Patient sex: M
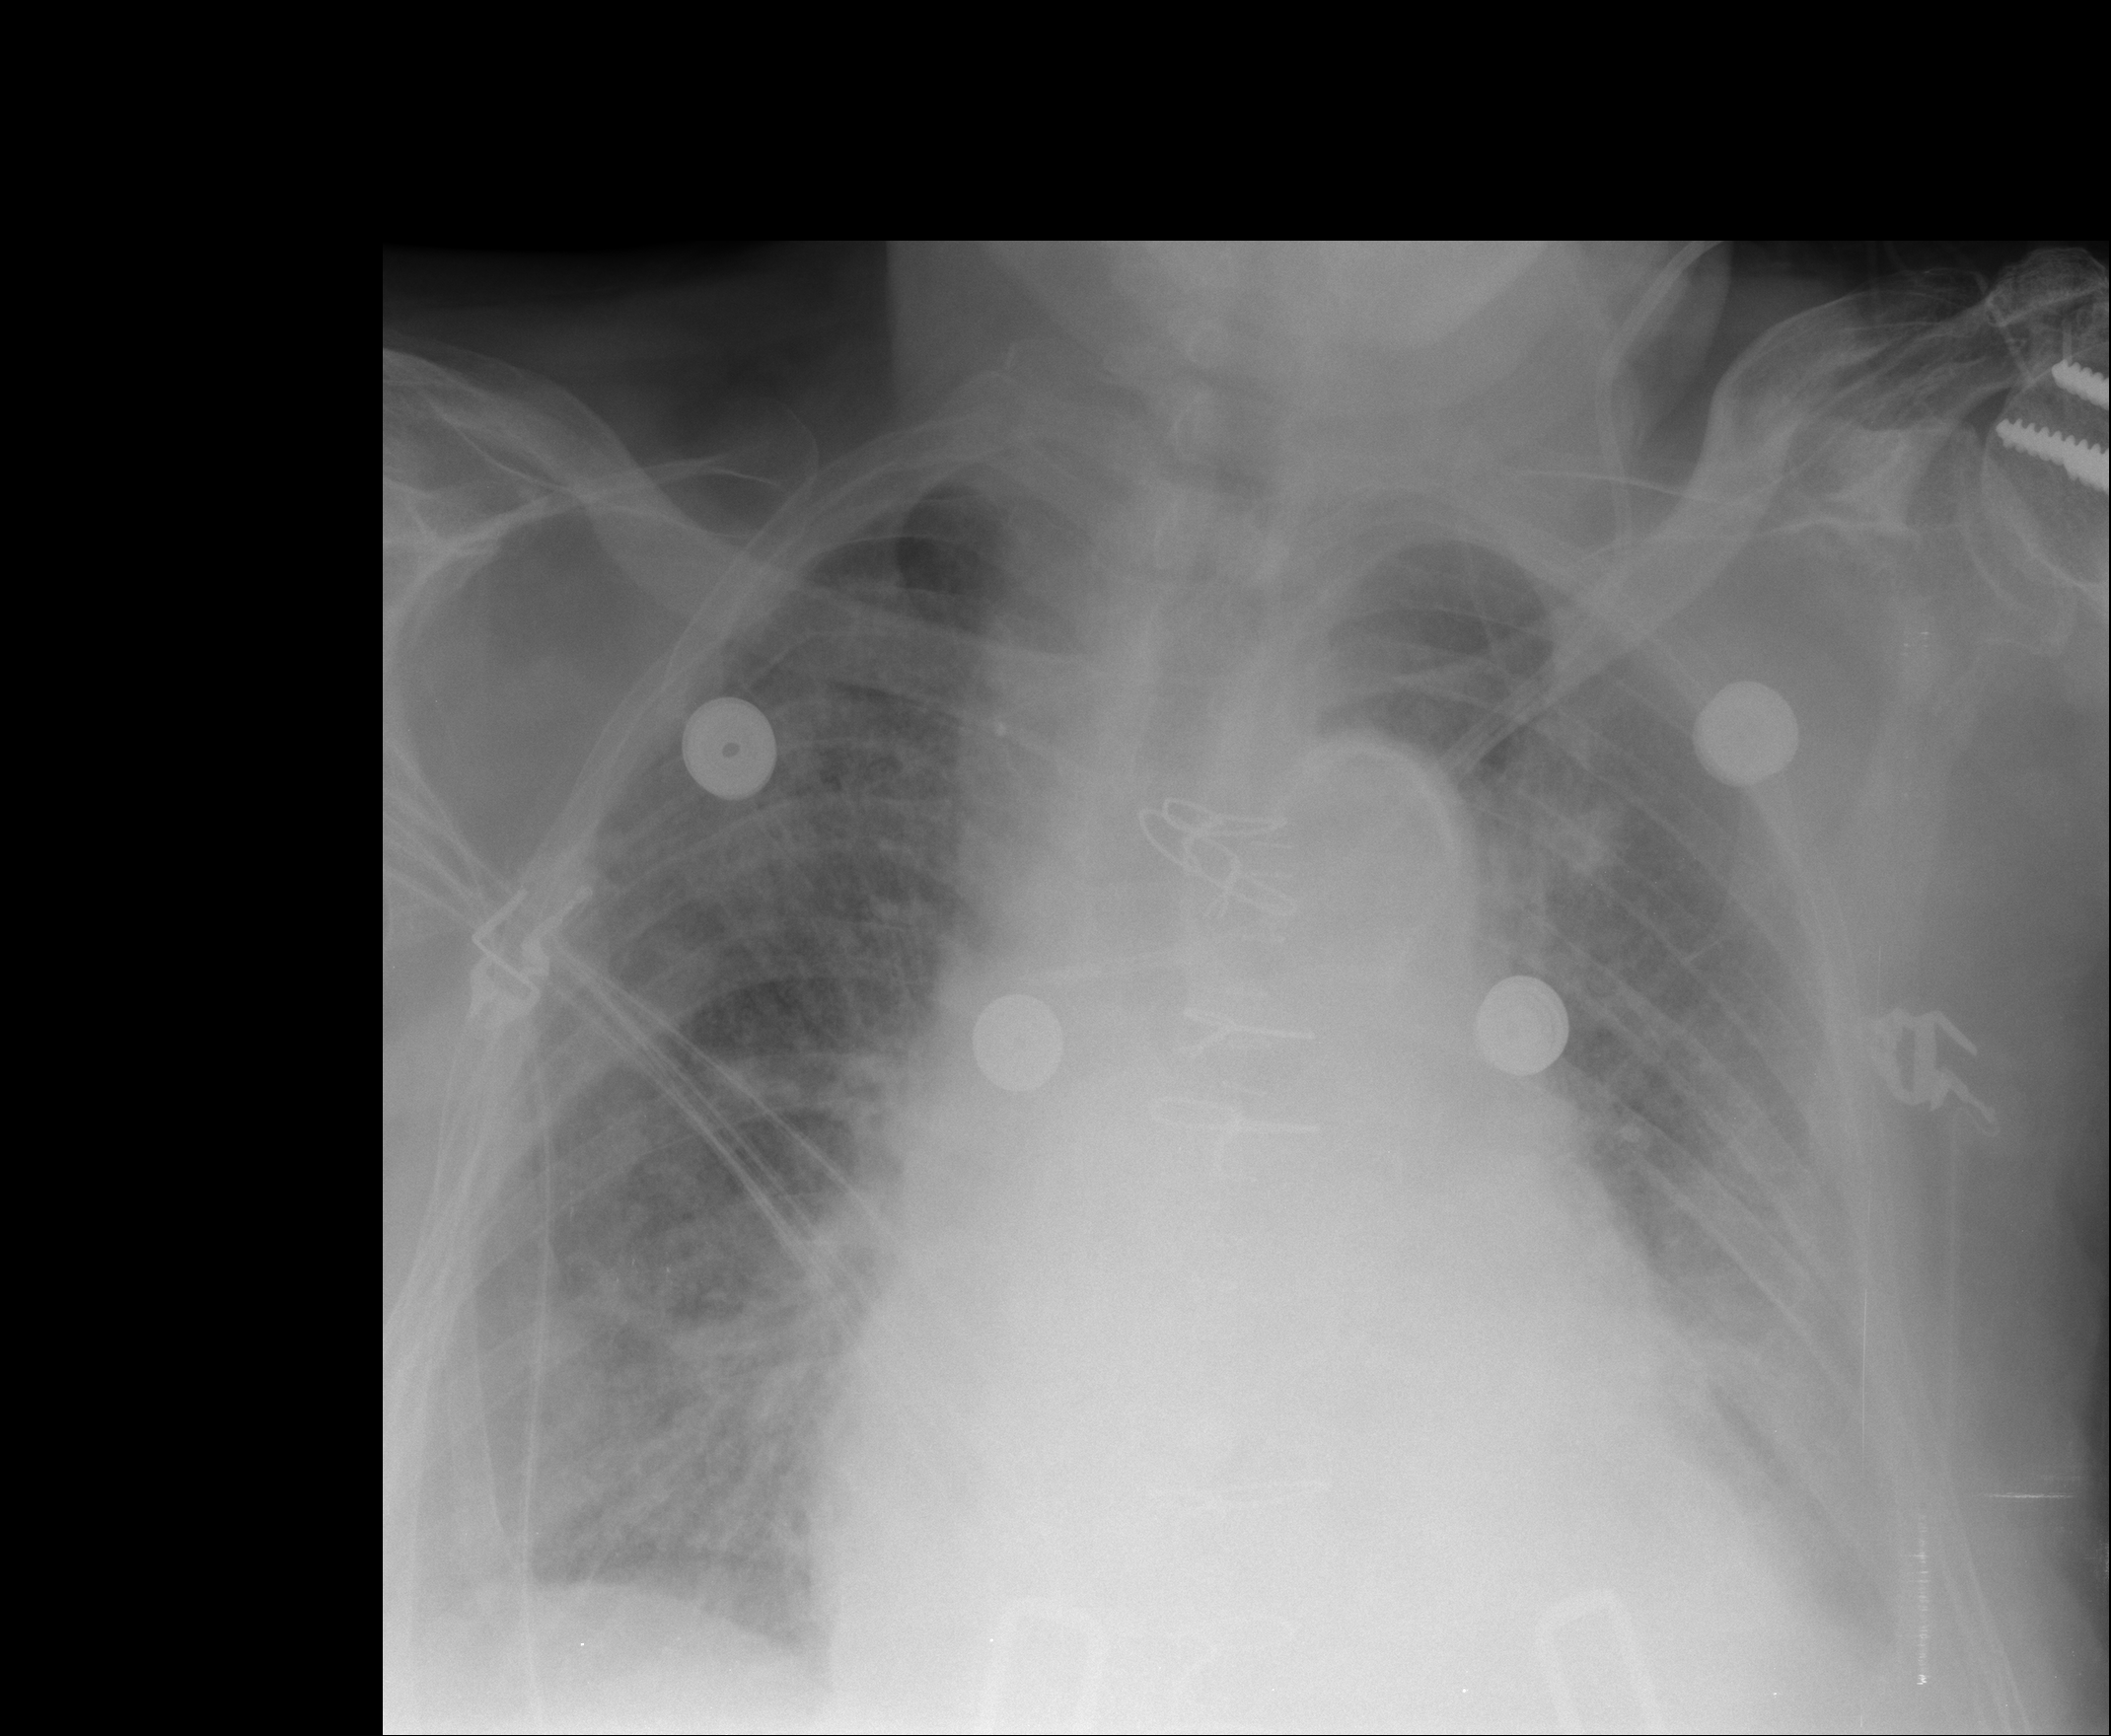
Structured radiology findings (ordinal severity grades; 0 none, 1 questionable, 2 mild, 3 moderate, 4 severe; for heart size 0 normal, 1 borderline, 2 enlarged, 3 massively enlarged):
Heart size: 2
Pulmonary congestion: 2
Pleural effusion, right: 1
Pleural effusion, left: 1
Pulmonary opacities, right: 2
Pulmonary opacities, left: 2
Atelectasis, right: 2
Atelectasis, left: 2